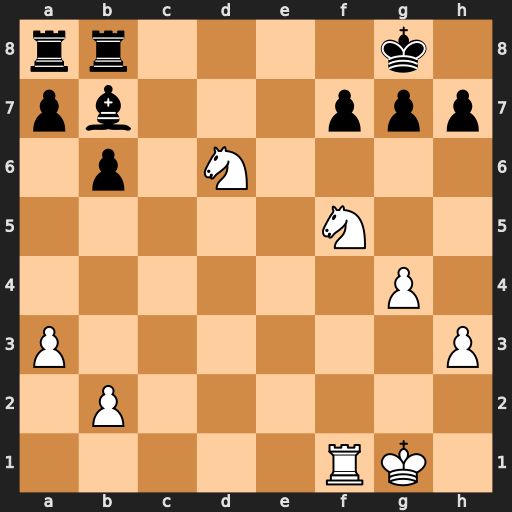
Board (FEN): rr4k1/pb3ppp/1p1N4/5N2/6P1/P6P/1P6/5RK1
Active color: w
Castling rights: -
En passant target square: -
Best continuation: Ne7+ Kf8 Rxf7#